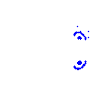
Particle: electron